Field crop: maize
Growth stage: 2
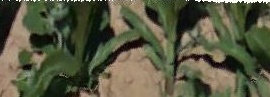
Species: maize